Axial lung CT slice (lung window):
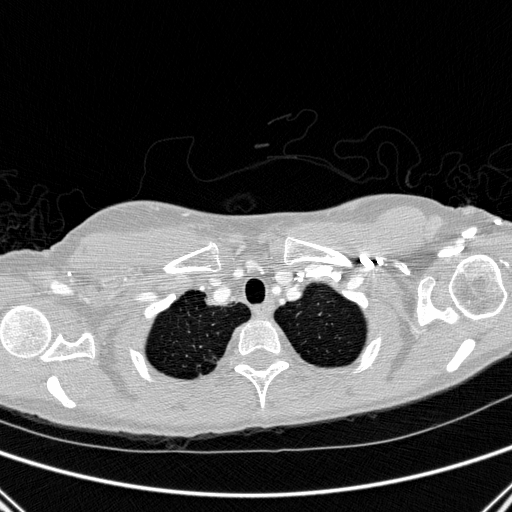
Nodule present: no